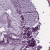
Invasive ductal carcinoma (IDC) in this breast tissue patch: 0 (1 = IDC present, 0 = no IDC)